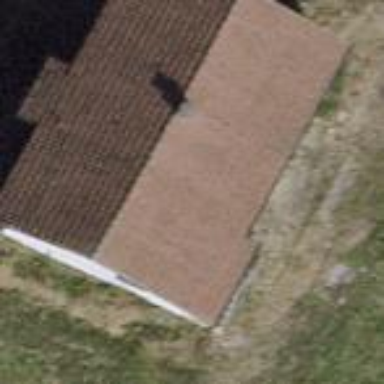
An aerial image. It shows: Detached building with gabled roof.